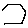
Label: hexagon